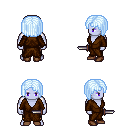
a pixel art fantasy rpg character, male body template, dark elf, purple skin, brown robe, gold greaves, white cyan pageboy hairstyle, brown shoes, dagger, four views (front, back, left, right), 2x2 character sprite sheet, small pixel art, hard edges, no anti-aliasing